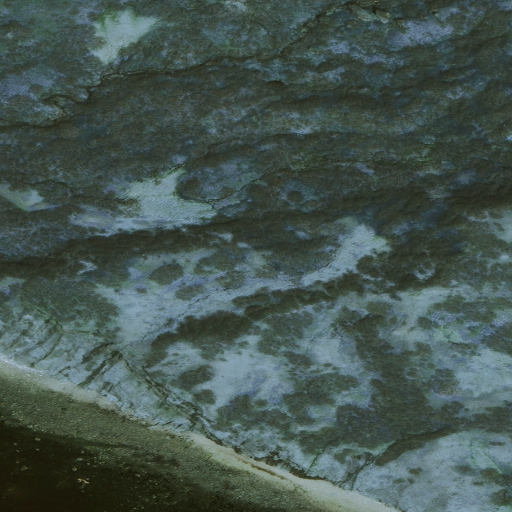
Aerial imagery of cape in Alaska named Point Aliaksin containing only unknown